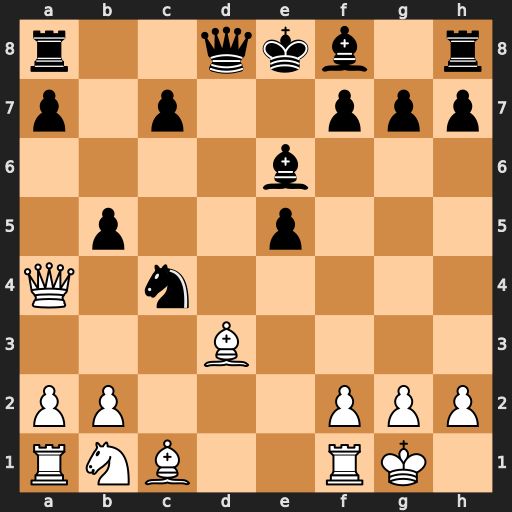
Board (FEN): r2qkb1r/p1p2ppp/4b3/1p2p3/Q1n5/3B4/PP3PPP/RNB2RK1
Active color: w
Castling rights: kq
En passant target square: -
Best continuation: Qxb5+ Qd7 Bxc4